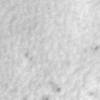
Label: no_change